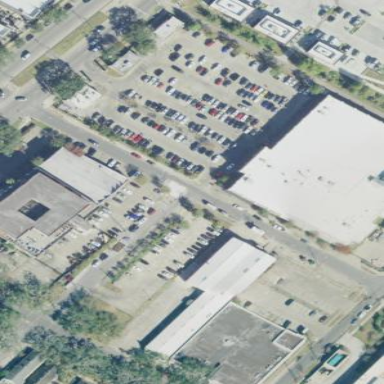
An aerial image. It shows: Retail area.